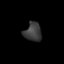
Tissue: lung
Cell type: Others
Senescence score: 0.2315
Nuclear area (px): 311
Mean DAPI intensity: 60.325